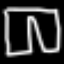
Label: pants